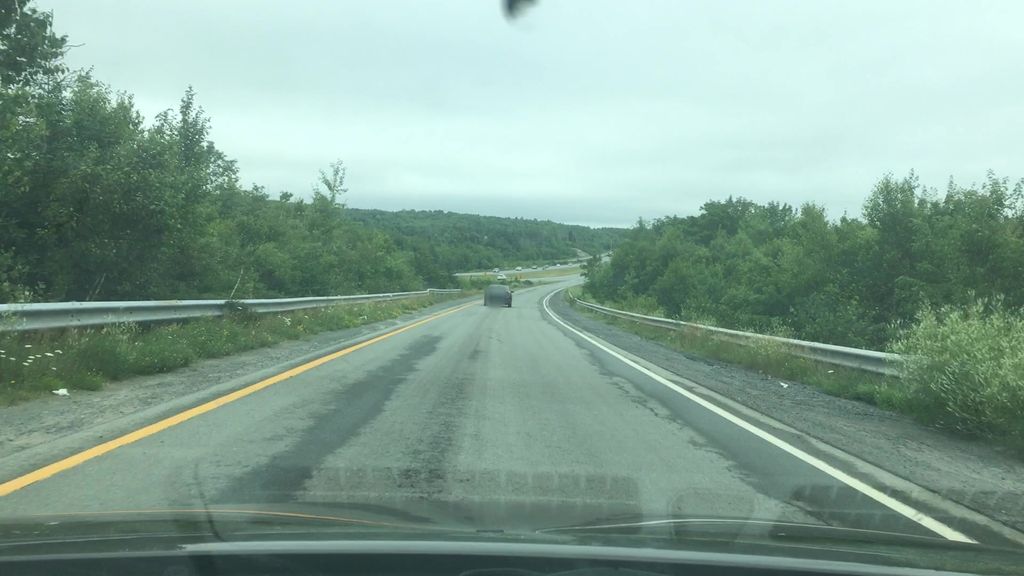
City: halifax